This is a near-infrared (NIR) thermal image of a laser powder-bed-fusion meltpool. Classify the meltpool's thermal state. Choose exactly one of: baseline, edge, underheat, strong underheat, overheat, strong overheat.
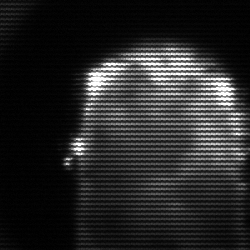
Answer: baseline